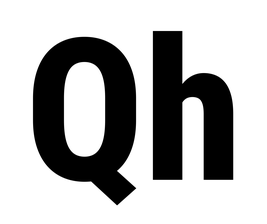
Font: Roboto_Condensed_ExtraBold